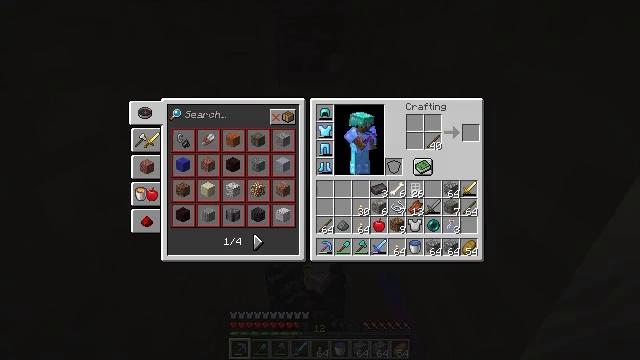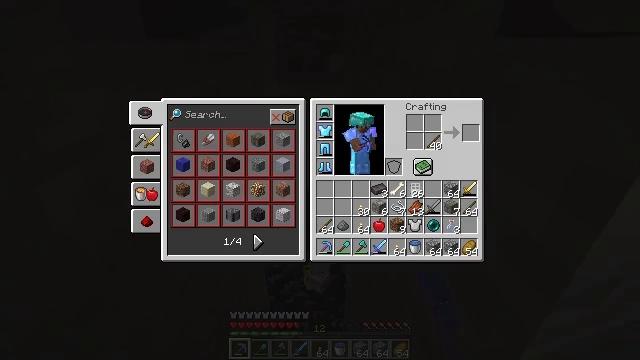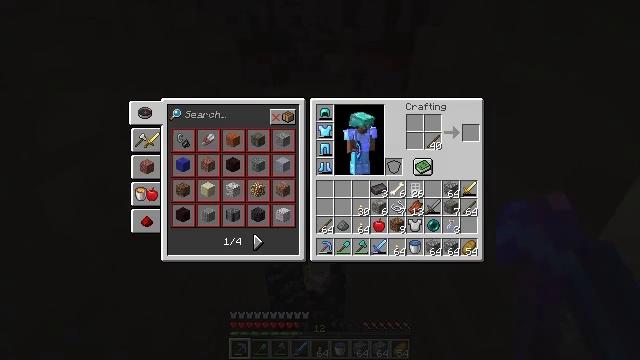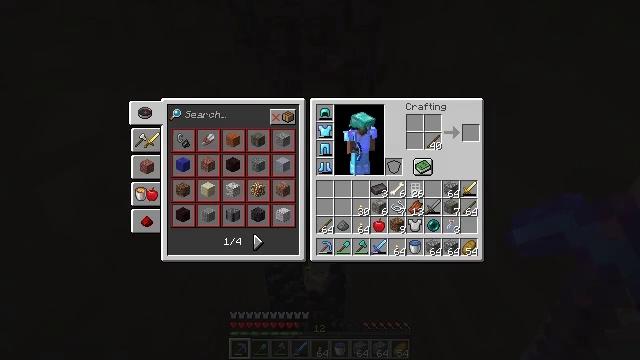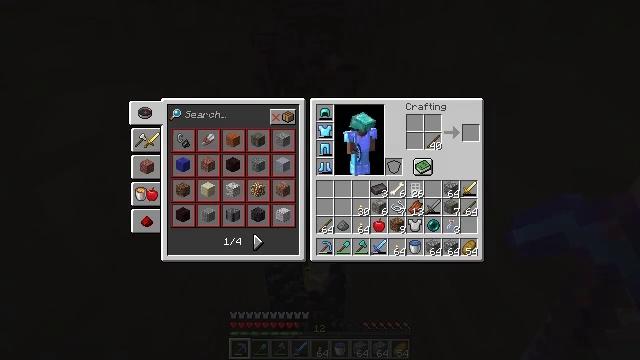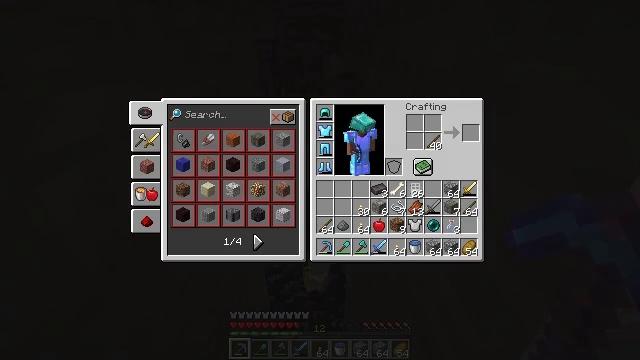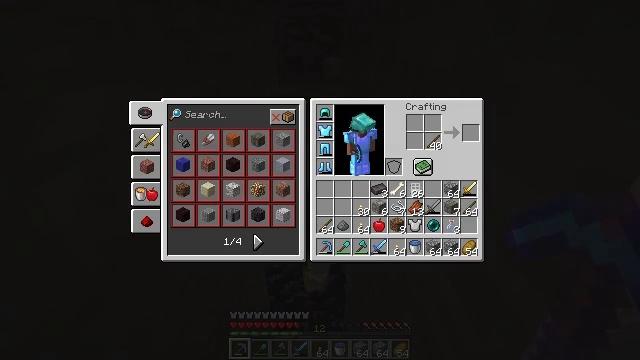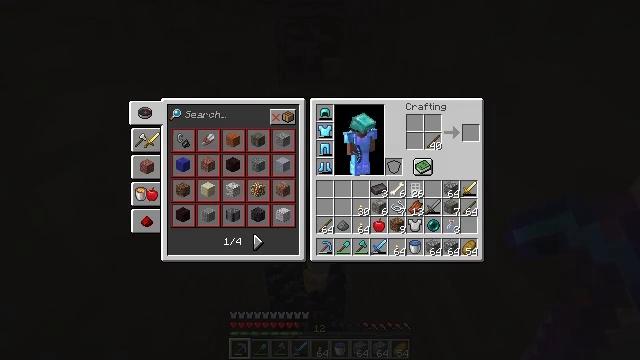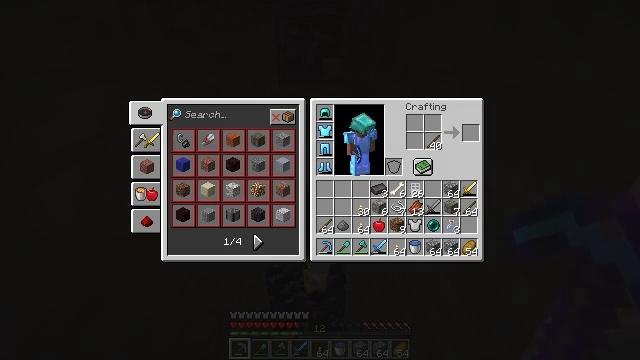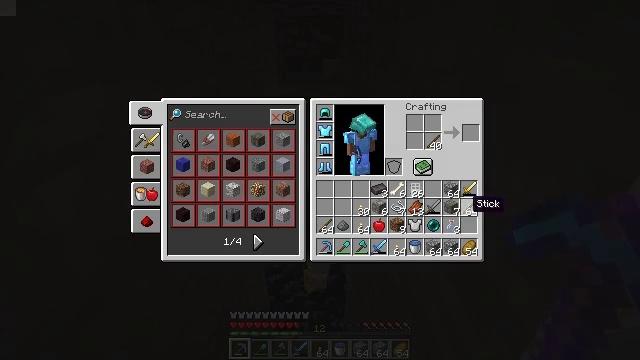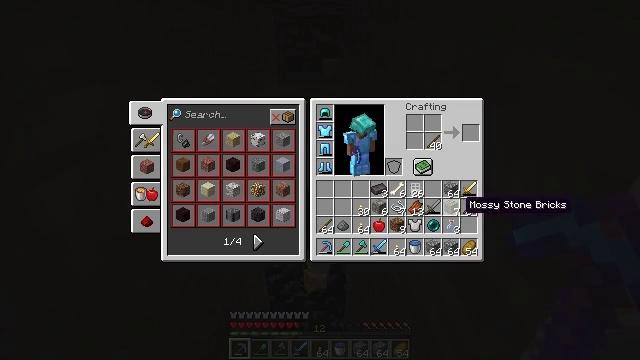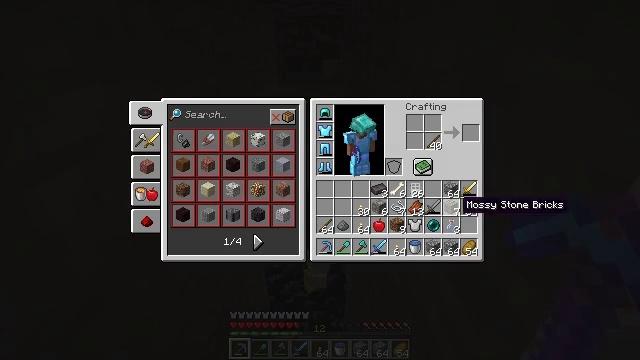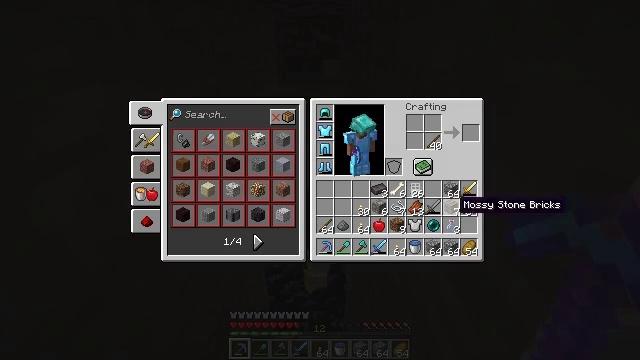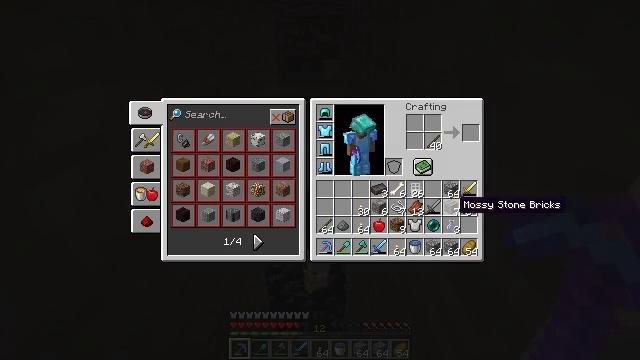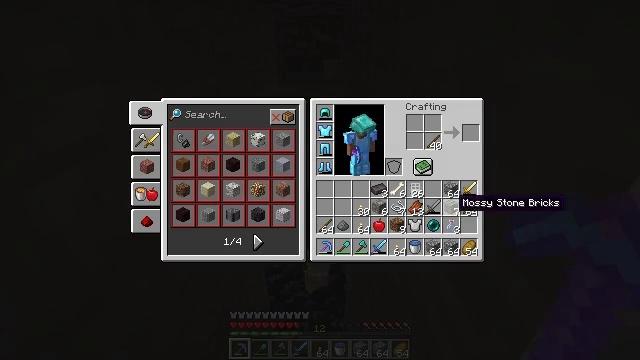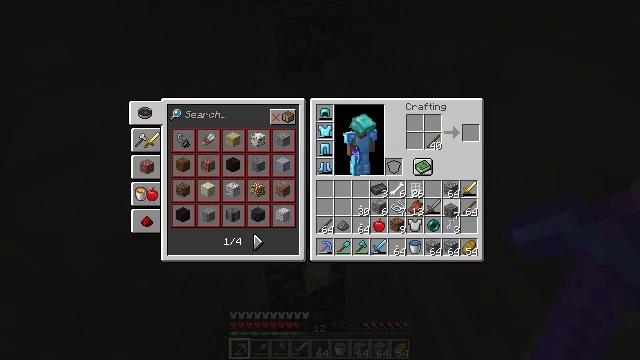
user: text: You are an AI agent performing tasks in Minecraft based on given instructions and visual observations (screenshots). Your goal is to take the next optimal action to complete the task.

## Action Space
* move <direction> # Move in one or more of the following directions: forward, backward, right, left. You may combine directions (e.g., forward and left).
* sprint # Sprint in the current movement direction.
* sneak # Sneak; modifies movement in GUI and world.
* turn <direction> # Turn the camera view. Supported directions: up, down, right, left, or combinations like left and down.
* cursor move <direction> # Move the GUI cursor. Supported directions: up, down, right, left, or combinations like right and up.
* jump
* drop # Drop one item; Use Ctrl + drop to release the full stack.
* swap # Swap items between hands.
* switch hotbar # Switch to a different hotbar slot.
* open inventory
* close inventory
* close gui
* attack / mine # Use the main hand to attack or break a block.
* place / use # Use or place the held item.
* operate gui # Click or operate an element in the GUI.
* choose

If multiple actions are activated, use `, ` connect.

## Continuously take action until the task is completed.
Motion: motion action
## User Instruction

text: Drop mossy stone bricks.
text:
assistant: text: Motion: cursor move down, open gui
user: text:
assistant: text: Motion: cursor move down
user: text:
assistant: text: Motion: cursor move left and down
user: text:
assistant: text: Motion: cursor move down
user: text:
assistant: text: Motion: no_op
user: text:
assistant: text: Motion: no_op
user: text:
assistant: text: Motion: cursor move down
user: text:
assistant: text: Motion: cursor move left and down
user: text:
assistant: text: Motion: cursor move left
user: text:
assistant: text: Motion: cursor move left
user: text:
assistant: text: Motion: no_op
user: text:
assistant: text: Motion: no_op
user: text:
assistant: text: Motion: no_op
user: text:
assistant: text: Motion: no_op
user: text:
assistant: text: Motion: operate gui
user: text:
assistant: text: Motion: operate gui
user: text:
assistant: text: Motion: operate gui
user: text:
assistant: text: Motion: cursor move right and up
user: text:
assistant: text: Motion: cursor move right and up
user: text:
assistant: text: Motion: cursor move right and up
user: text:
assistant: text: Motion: operate gui
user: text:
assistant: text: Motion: operate gui
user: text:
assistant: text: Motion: operate gui
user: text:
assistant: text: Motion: no_op
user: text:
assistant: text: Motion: cursor move left
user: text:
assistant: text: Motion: cursor move left and down
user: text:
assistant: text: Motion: cursor move left and down
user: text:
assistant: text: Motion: cursor move left and down
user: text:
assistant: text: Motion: no_op